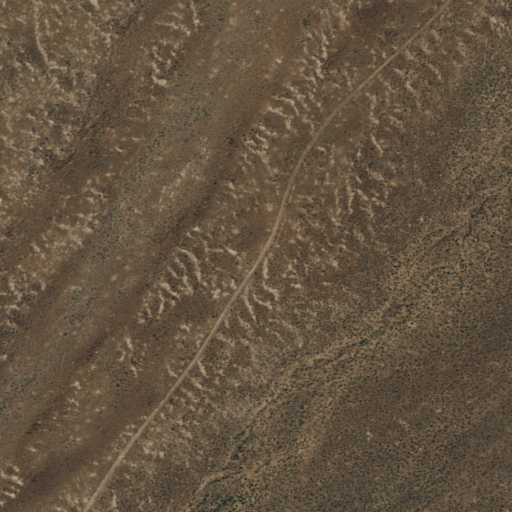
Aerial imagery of valley in Nevada named Little Idaho Canyon containing only shrub